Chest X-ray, PA view. Patient: 48 years old, sex F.
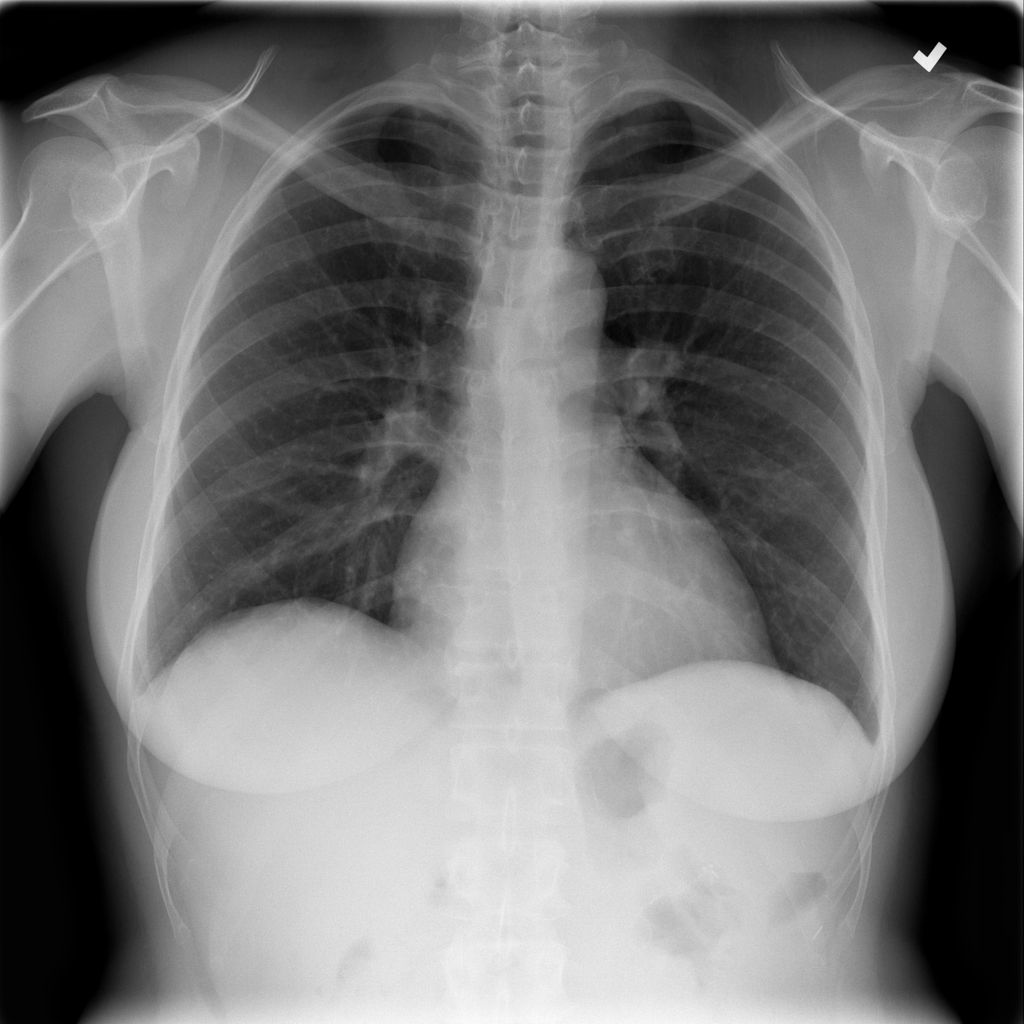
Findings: No Finding